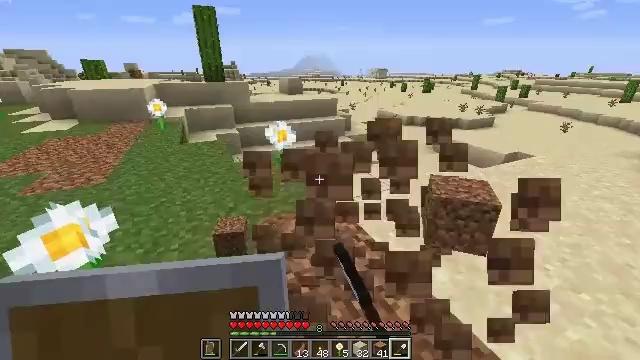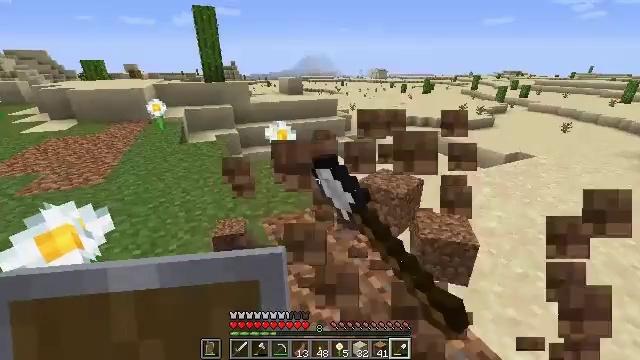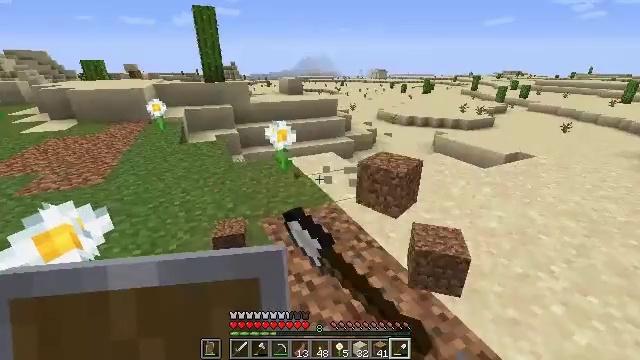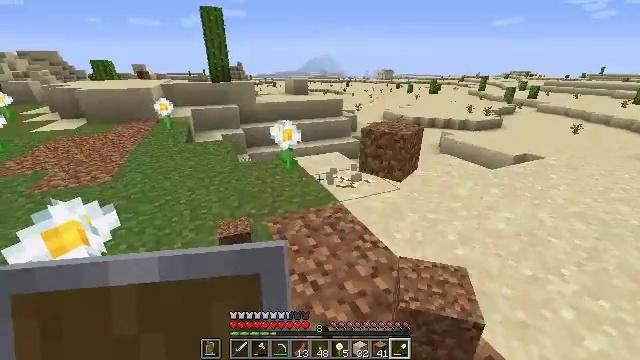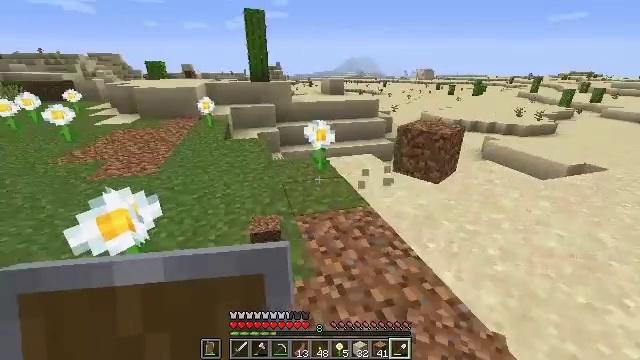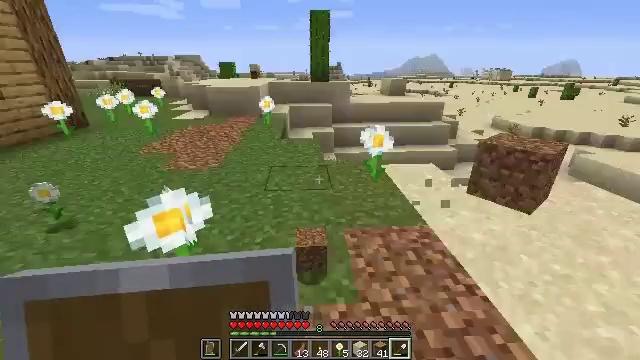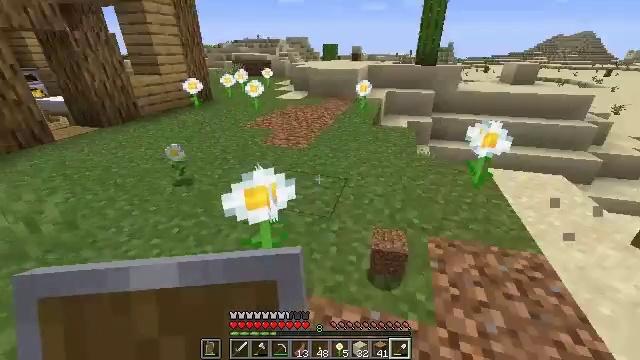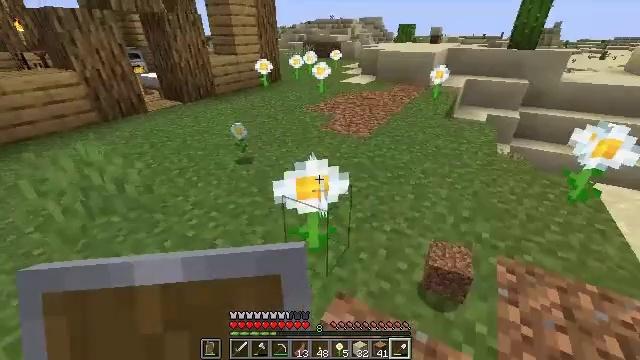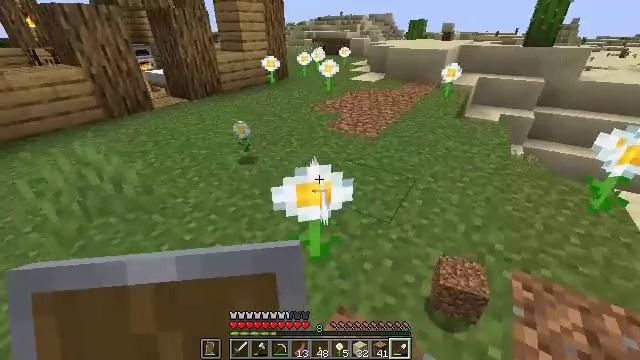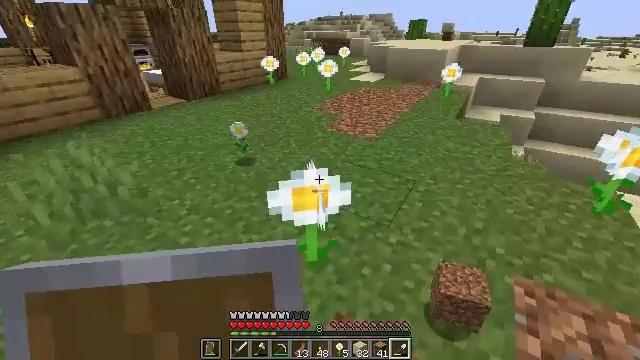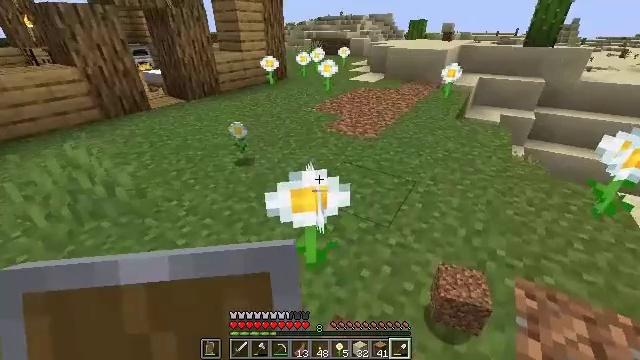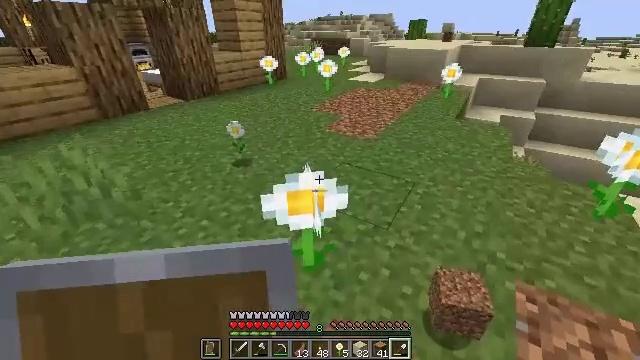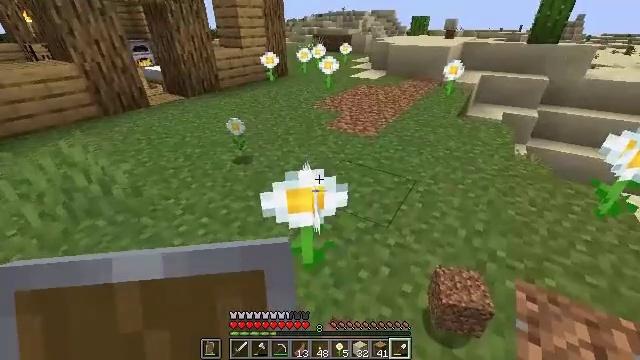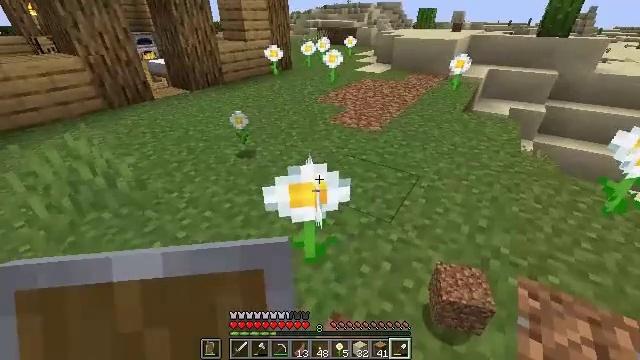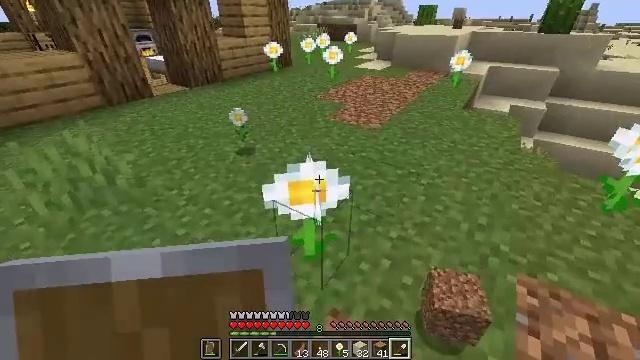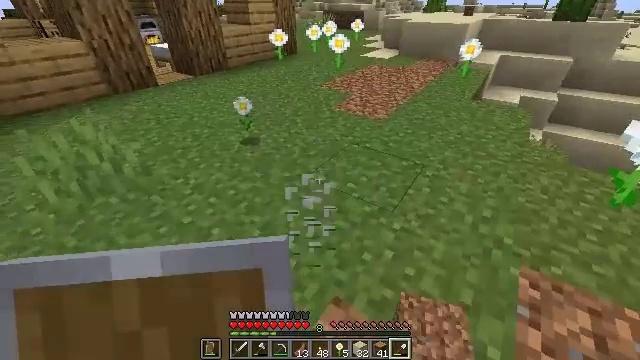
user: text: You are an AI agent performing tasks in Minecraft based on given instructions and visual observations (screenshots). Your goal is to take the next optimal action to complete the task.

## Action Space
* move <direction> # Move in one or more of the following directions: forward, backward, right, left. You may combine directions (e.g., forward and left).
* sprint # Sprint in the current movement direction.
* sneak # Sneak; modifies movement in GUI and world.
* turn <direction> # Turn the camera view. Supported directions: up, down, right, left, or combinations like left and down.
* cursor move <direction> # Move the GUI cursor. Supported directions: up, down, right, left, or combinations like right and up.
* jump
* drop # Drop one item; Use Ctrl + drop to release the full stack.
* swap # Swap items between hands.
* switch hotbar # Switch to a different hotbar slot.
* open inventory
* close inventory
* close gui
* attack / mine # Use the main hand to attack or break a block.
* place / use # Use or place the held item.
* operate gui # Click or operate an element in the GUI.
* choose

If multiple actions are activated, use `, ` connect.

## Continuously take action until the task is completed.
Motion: motion action
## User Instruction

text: Collect oxeye daisy from the ground.
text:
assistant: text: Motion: attack / mine
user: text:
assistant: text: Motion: attack / mine
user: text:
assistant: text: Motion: turn left, attack / mine
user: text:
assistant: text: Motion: move forward, turn left
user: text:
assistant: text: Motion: move forward, turn left
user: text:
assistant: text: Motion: move forward, turn left and down
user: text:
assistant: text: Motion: move forward, turn left and down
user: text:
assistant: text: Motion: turn left
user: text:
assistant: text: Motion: no_op
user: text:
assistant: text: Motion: no_op
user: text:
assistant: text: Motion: no_op
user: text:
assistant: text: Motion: no_op
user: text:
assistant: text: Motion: turn down
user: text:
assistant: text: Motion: no_op
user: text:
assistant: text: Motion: turn left and down, attack / mine
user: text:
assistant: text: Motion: turn left and down, attack / mine
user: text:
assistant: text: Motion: no_op
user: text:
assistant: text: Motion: no_op
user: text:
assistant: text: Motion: no_op
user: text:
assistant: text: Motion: turn right
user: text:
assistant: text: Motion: turn right
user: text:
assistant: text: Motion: turn right and up
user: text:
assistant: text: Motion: turn right and up
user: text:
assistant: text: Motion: no_op
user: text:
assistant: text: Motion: move forward
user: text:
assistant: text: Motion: move forward
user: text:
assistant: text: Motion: move forward
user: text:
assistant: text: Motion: no_op
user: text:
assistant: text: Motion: no_op
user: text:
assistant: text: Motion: attack / mine